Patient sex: M
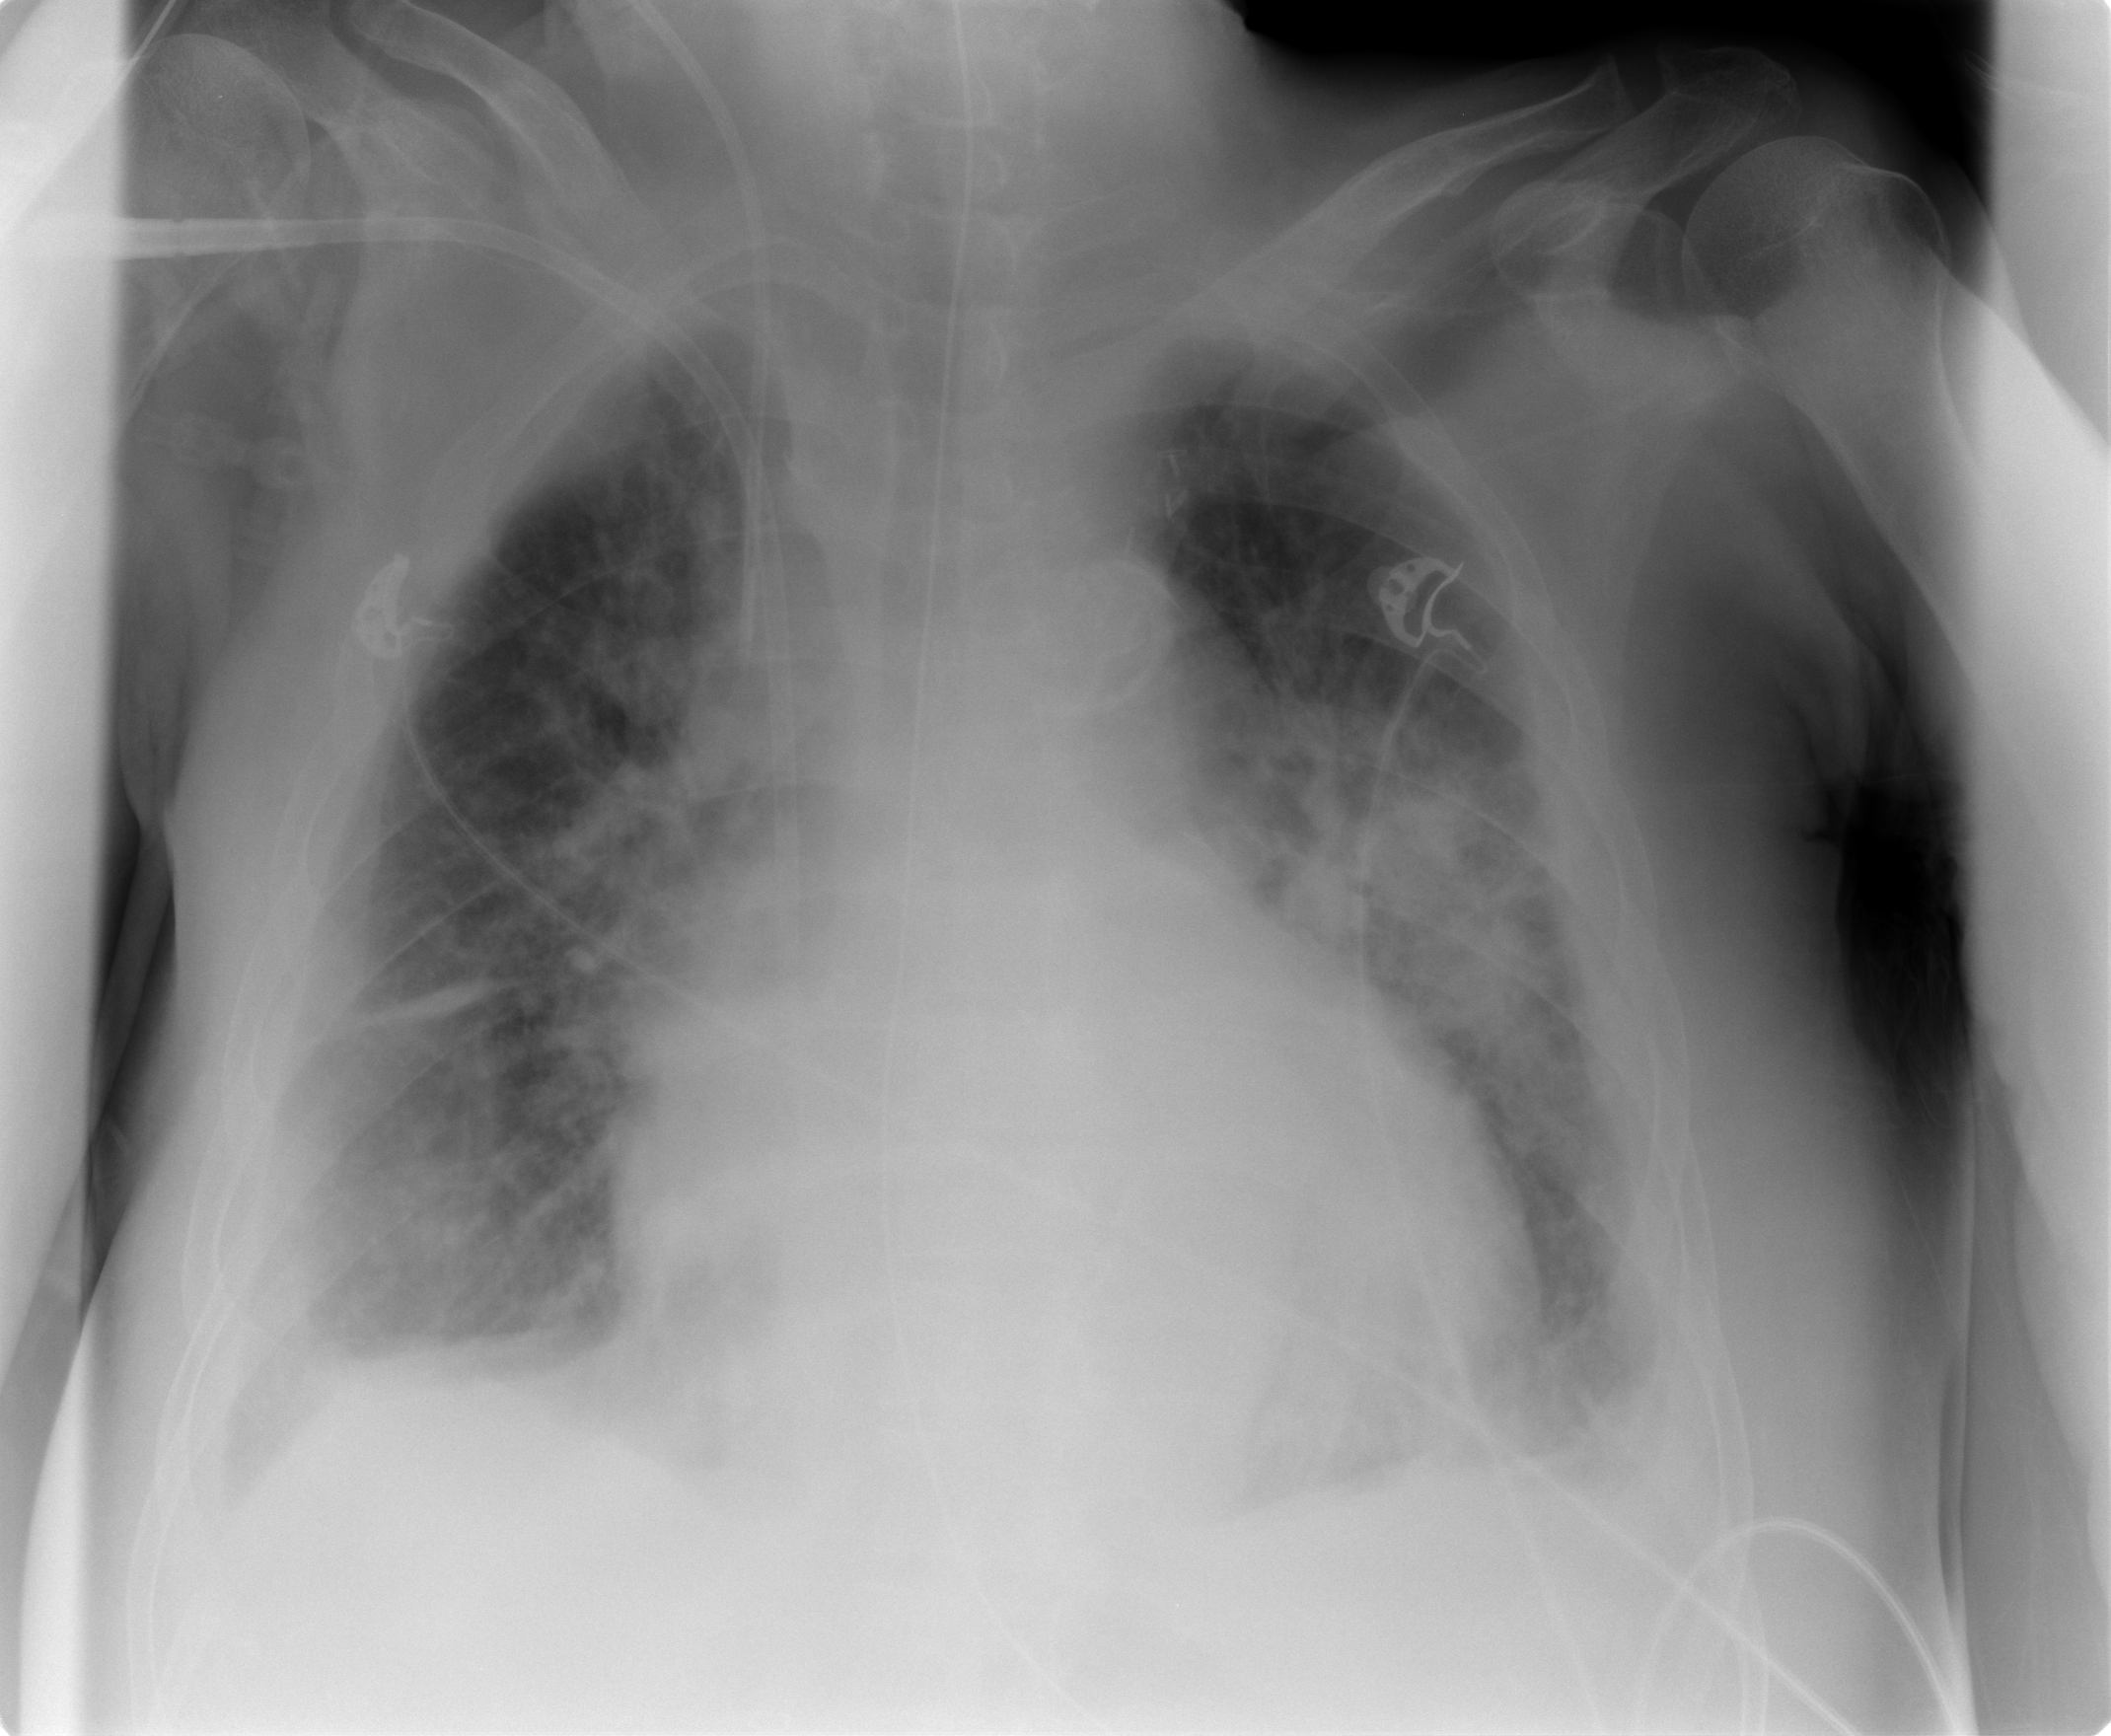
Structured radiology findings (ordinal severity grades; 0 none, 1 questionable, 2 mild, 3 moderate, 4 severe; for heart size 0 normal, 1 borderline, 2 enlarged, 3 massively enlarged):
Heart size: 2
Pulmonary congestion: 2
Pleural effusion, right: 2
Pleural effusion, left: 2
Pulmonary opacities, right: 2
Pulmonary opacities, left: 3
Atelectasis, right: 2
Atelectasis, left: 2